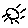
Label: sun